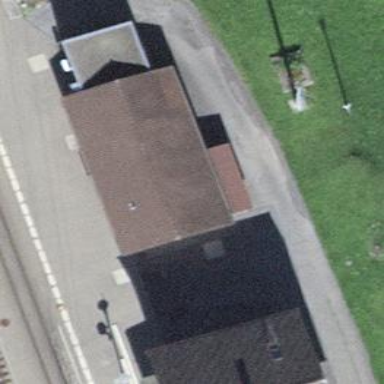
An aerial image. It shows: Transportation building.